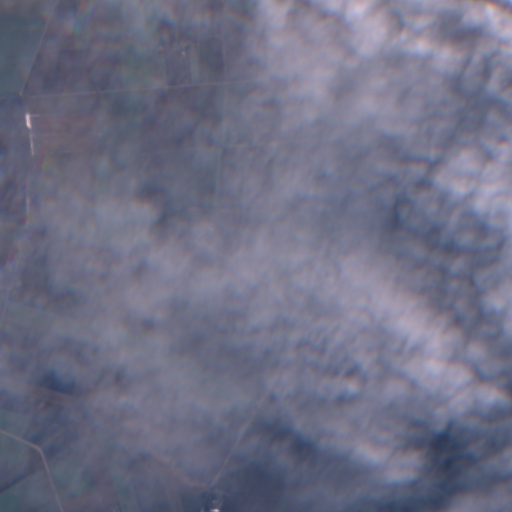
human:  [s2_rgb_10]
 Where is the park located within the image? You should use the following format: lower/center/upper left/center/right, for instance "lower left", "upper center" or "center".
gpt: The park is located in the center right of the image.
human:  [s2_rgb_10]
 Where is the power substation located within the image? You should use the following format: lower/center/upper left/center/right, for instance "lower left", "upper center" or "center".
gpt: The power substation is located in the upper right of the image.
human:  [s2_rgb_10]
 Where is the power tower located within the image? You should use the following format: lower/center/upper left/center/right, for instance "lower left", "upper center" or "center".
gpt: The power tower is located in the upper right of the image.
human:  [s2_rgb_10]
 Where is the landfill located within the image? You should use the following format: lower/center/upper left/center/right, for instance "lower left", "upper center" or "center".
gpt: There is no landfill in the image.